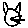
Label: cat